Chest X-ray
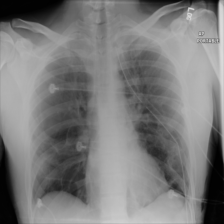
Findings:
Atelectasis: negative
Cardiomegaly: negative
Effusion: negative
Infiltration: negative
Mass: negative
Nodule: negative
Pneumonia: negative
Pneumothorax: negative
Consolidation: negative
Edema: negative
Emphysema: negative
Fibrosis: negative
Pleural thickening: negative
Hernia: negative